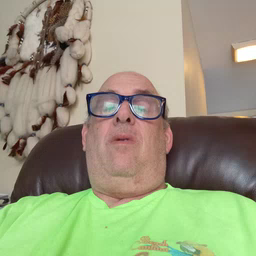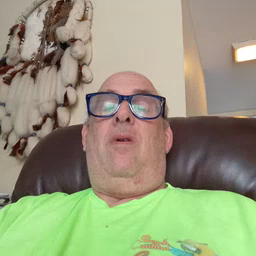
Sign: boy